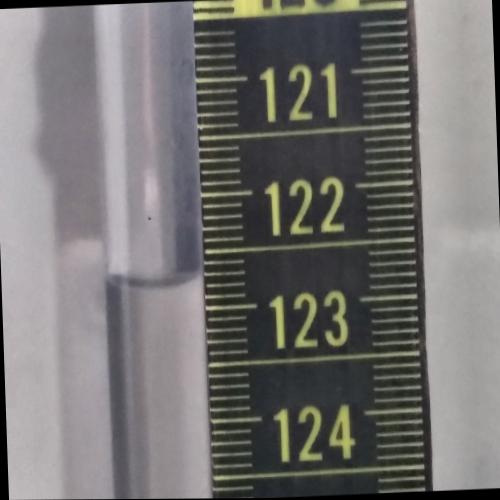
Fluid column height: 122.7 cm